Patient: sex F, age 52
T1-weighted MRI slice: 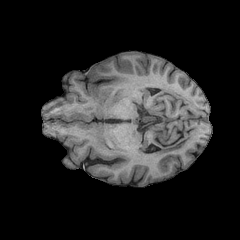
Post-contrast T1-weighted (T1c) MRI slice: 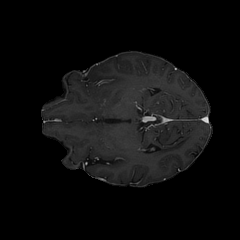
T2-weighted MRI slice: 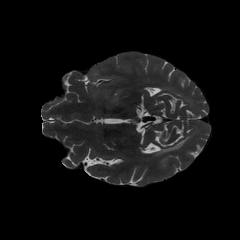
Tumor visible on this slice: yes
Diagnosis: Glioblastoma, IDH-wildtype
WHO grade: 4